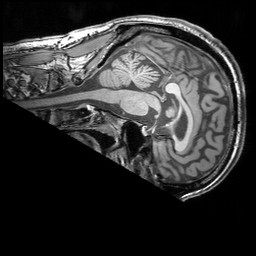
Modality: T1w
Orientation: sagittal
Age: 53
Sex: male
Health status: ill
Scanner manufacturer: siemens
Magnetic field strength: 3 T
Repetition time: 1.75 s
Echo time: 0.00418 s